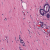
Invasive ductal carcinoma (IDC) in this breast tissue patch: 0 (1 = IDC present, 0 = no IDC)